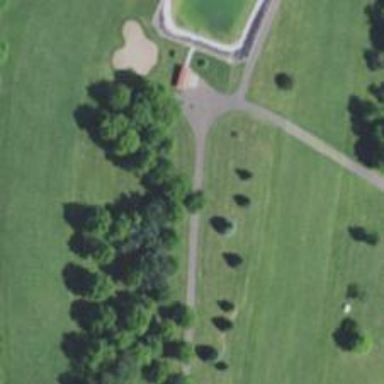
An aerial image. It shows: Path for both road and golf.